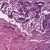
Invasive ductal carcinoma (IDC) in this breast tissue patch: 1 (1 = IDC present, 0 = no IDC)